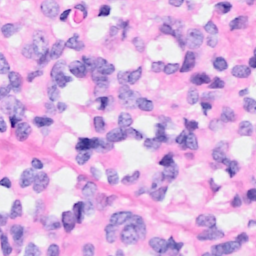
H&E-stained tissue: Breast